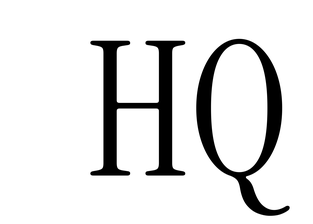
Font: InstrumentSerif-Regular